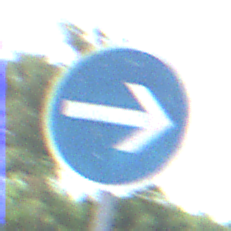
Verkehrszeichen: VorgeschriebeneFahrtrichtungHierRechts
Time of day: Midday
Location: Outdoor (Nature)
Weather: PartlyCloudy
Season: NotSpecified
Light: Natural